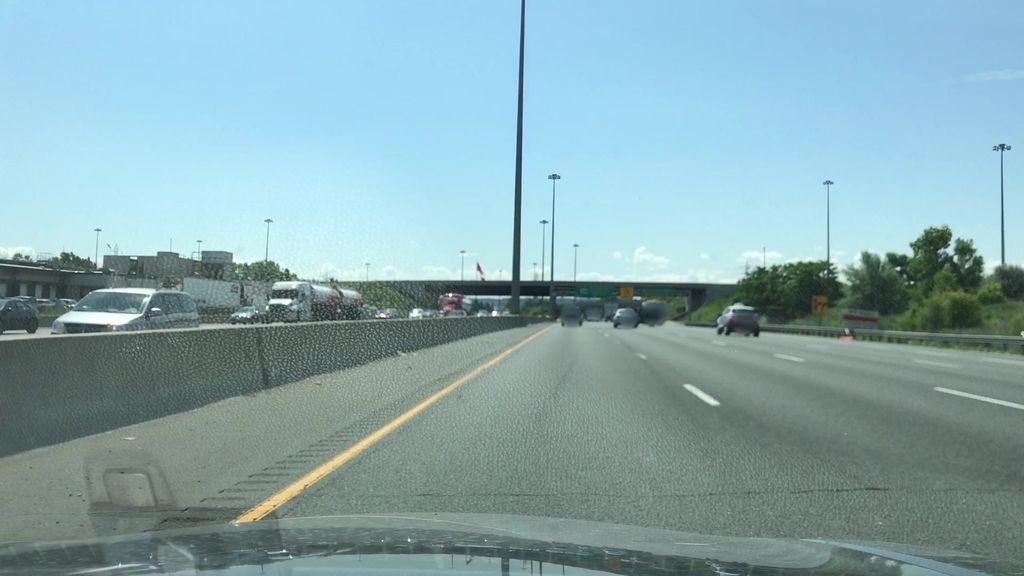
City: hamilton